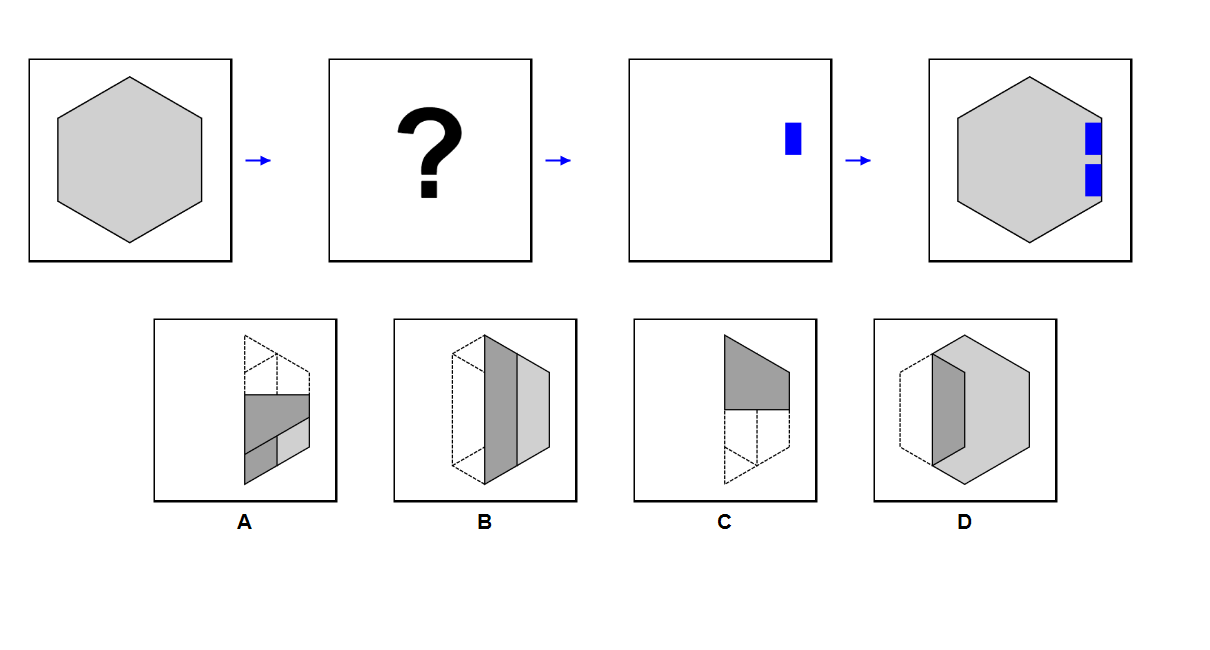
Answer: A